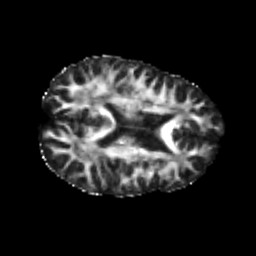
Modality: FA
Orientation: axial
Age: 24
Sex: male
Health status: healthy
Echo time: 0.074 s